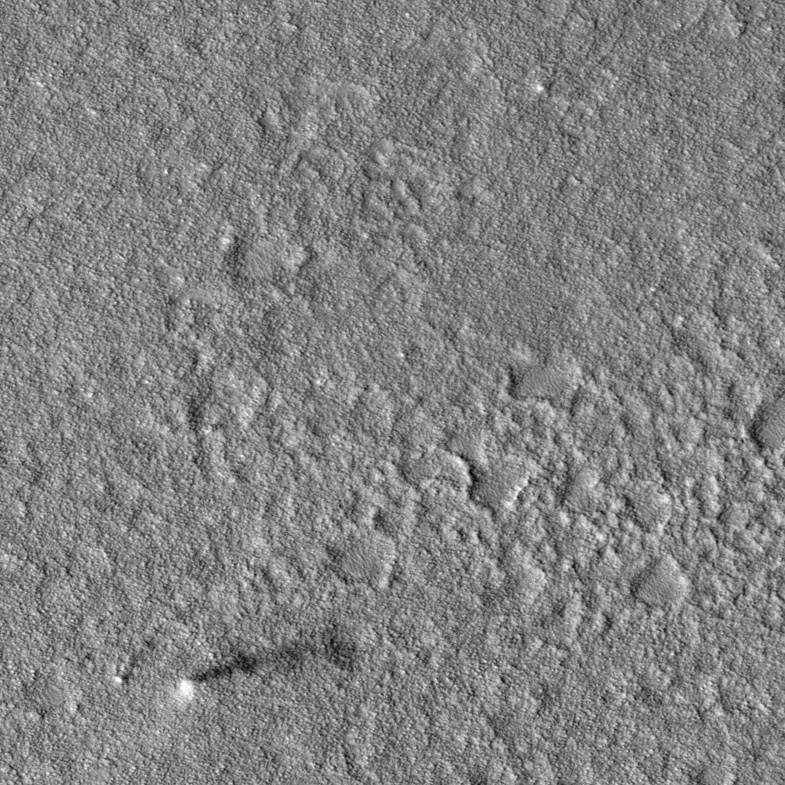
Label: dustdevil